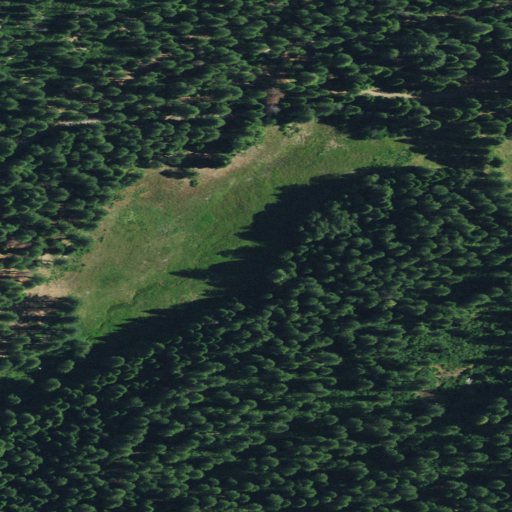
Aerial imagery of plain(s) in California named Elliot Meadow containing evergreen forest, shrub, and woody wetlands